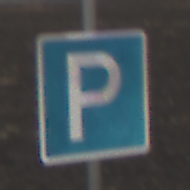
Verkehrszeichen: Parken
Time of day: MorningAfternoon
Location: Outdoor (Nature)
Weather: Overcast
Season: NotSpecified
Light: Natural